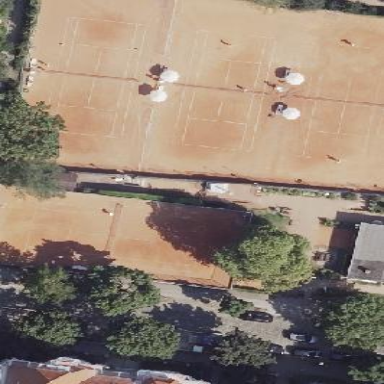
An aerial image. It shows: Clay tennis court in leisure land pitch.